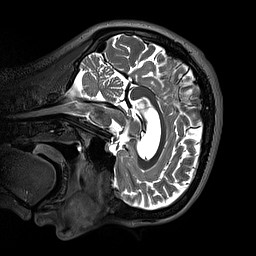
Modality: T2w
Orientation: sagittal
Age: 30
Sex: male
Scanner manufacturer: siemens
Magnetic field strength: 3 T
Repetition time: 3.2 s
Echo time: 0.412 s